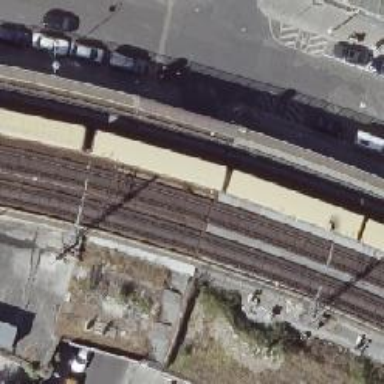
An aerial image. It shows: Bridge for electrified light rail. It has ballastless railway track.